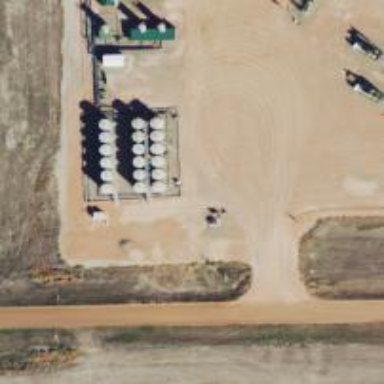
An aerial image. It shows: Storage tank with man-made structure.